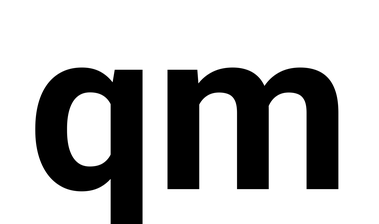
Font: Roboto_Bold